Question: I received some Reports on Google Play(from the same User) about CdmaCellLocation :
'''
java.lang.ClassCastException: android.telephony.cdma.CdmaCellLocation
'''
this is a Service that Report the Approximativ User Location using Cell Network , Please Notice that its 100% Working for me and i had not any other Report about this Bug , Here the Code from the onStart() :
'''
public class ServiceLocation extends Service{
int myLatitude , myLongitude;
private String str2;
static SharedPreferences prefs;
private String numtosend;
public int onStartCommand(Intent itn,int num1, int num2){
prefs = getSharedPreferences("Preferences",
Context.MODE_PRIVATE);
if(isAirplaneModeOn(this)){
stopSelf();
}
Bundle extras = itn.getExtras();
if(extras.containsKey("ExtraName") != true){
str2 = itn.getStringExtra("Number");
}
location(str2);
return 0;
}
'''
Here the location Method Code :
'''
public void location(String num){
// TODO Auto-generated method stub
TelephonyManager telephonyManager = (TelephonyManager)getSystemService(Context.TELEPHONY_SERVICE);
if(telephonyManager.getSimState() != TelephonyManager.SIM_STATE_ABSENT){
numtosend = "Phone Number (If Avaible) : " + " " + telephonyManager.getLine1Number() + " " + " Sim Serial : " + telephonyManager.getSimSerialNumber() + " " + "IMEI : " + telephonyManager.getDeviceId();
}
else {
numtosend = this.getResources().getString(R.string.txtNoSimCard) + telephonyManager.getDeviceId();
}
GsmCellLocation cellLocation = (GsmCellLocation) telephonyManager.getCellLocation();
int cid = cellLocation.getCid();
int lac = cellLocation.getLac();
if(RqsLocation(cid, lac)){
if(str2.equals("") != true && str2.equals(null) != true) {
SmsManager.getDefault().sendTextMessage(num, null, this.getResources().getString(R.string.txtGPSPosition) + "(40-250 Meters Accuracy) : "+"http://maps.google.com/?q="+String.valueOf((float)myLatitude/<PHONE>) +","+String.valueOf((float)myLongitude/<PHONE>), null, null);
}
if(gmailaccount.equals("") != true && gmailpass.equals(null) != true){
P m = new P(gmailaccount , gmailpass);
String[] Mail = {mail};
m.setTo(Mail);
m.setFrom("AnonymousMail@gmail.com");
m.setSubject("Location");
m.setBody(this.getResources().getString(R.string.txtGPSPosition) + "(~300 Meters Accuracy) : " + "http://maps.google.com/?q="+String.valueOf((float)myLatitude/<PHONE>) +","+String.valueOf((float)myLongitude/<PHONE>) + " " + str2 + " " + numtosend);
try {
if(m.send()){
stopSelf();
}
else {
if(str2.equals("") != true) {
SmsManager.getDefault().sendTextMessage(str2, null, "Impossible to Send a Message to your Emergency Mail Address !", null, null);
}
stopSelf();
}
} catch (Exception e) {
// TODO Auto-generated catch block
e.printStackTrace();
}
}
}
else{
if(str2.equals("") != true && str2.equals(null) != true) {
SmsManager.getDefault().sendTextMessage(num, null, this.getResources().getString(R.string.txtInternetOffLocation), null, null);
}
if(gmailaccount.equals("") != true && gmailpass.equals(null) != true){
P m = new P(gmailaccount , gmailpass);
String[] Mail = {mail};
m.setTo(Mail);
m.setFrom("AnonymousMail@gmail.com");
m.setSubject("Location");
m.setBody(this.getResources().getString("Internet Off));
try {
if(m.send()){
stopSelf();
}
else {
if(str2.equals("") != true) {
}
stopSelf();
}
} catch (Exception e) {
// TODO Auto-generated catch block
e.printStackTrace();
}
}
}
stopSelf();
}
'''
And finaly The LogCat From Google Play :
'''
java.lang.RuntimeException: Unable to start service com.xxx.xxx.xxx.ServiceLocation@4051b930 with Intent { cmp=com.xxx.xxx.xxx/.ServiceLocation (has extras) }: java.lang.ClassCastException: android.telephony.cdma.CdmaCellLocation
at android.app.ActivityThread.handleServiceArgs(ActivityThread.java:2052)
at android.app.ActivityThread.access$2800(ActivityThread.java:117)
at android.app.ActivityThread$H.handleMessage(ActivityThread.java:994)
at android.os.Handler.dispatchMessage(Handler.java:99)
at android.os.Looper.loop(Looper.java:130)
at android.app.ActivityThread.main(ActivityThread.java:3683)
at java.lang.reflect.Method.invokeNative(Native Method)
at java.lang.reflect.Method.invoke(Method.java:507)
at com.android.internal.os.ZygoteInit$MethodAndArgsCaller.run(ZygoteInit.java:875)
at com.android.internal.os.ZygoteInit.main(ZygoteInit.java:633)
at dalvik.system.NativeStart.main(Native Method)
Caused by: java.lang.ClassCastException: android.telephony.cdma.CdmaCellLocation
at com.xxx.xxx.xxx.ServiceLocation.location(ServiceLocation.java:83)
at com.xxx.xxx.xxx.ServiceLocation.onStartCommand(ServiceLocation.java:53)
at android.app.ActivityThread.handleServiceArgs(ActivityThread.java:2039)
... 10 more
'''
Do you Think its a Problem with the Phone Provider , or if its come from Tablet ?
[Off-Topic] By the way , where & how can i Report this :

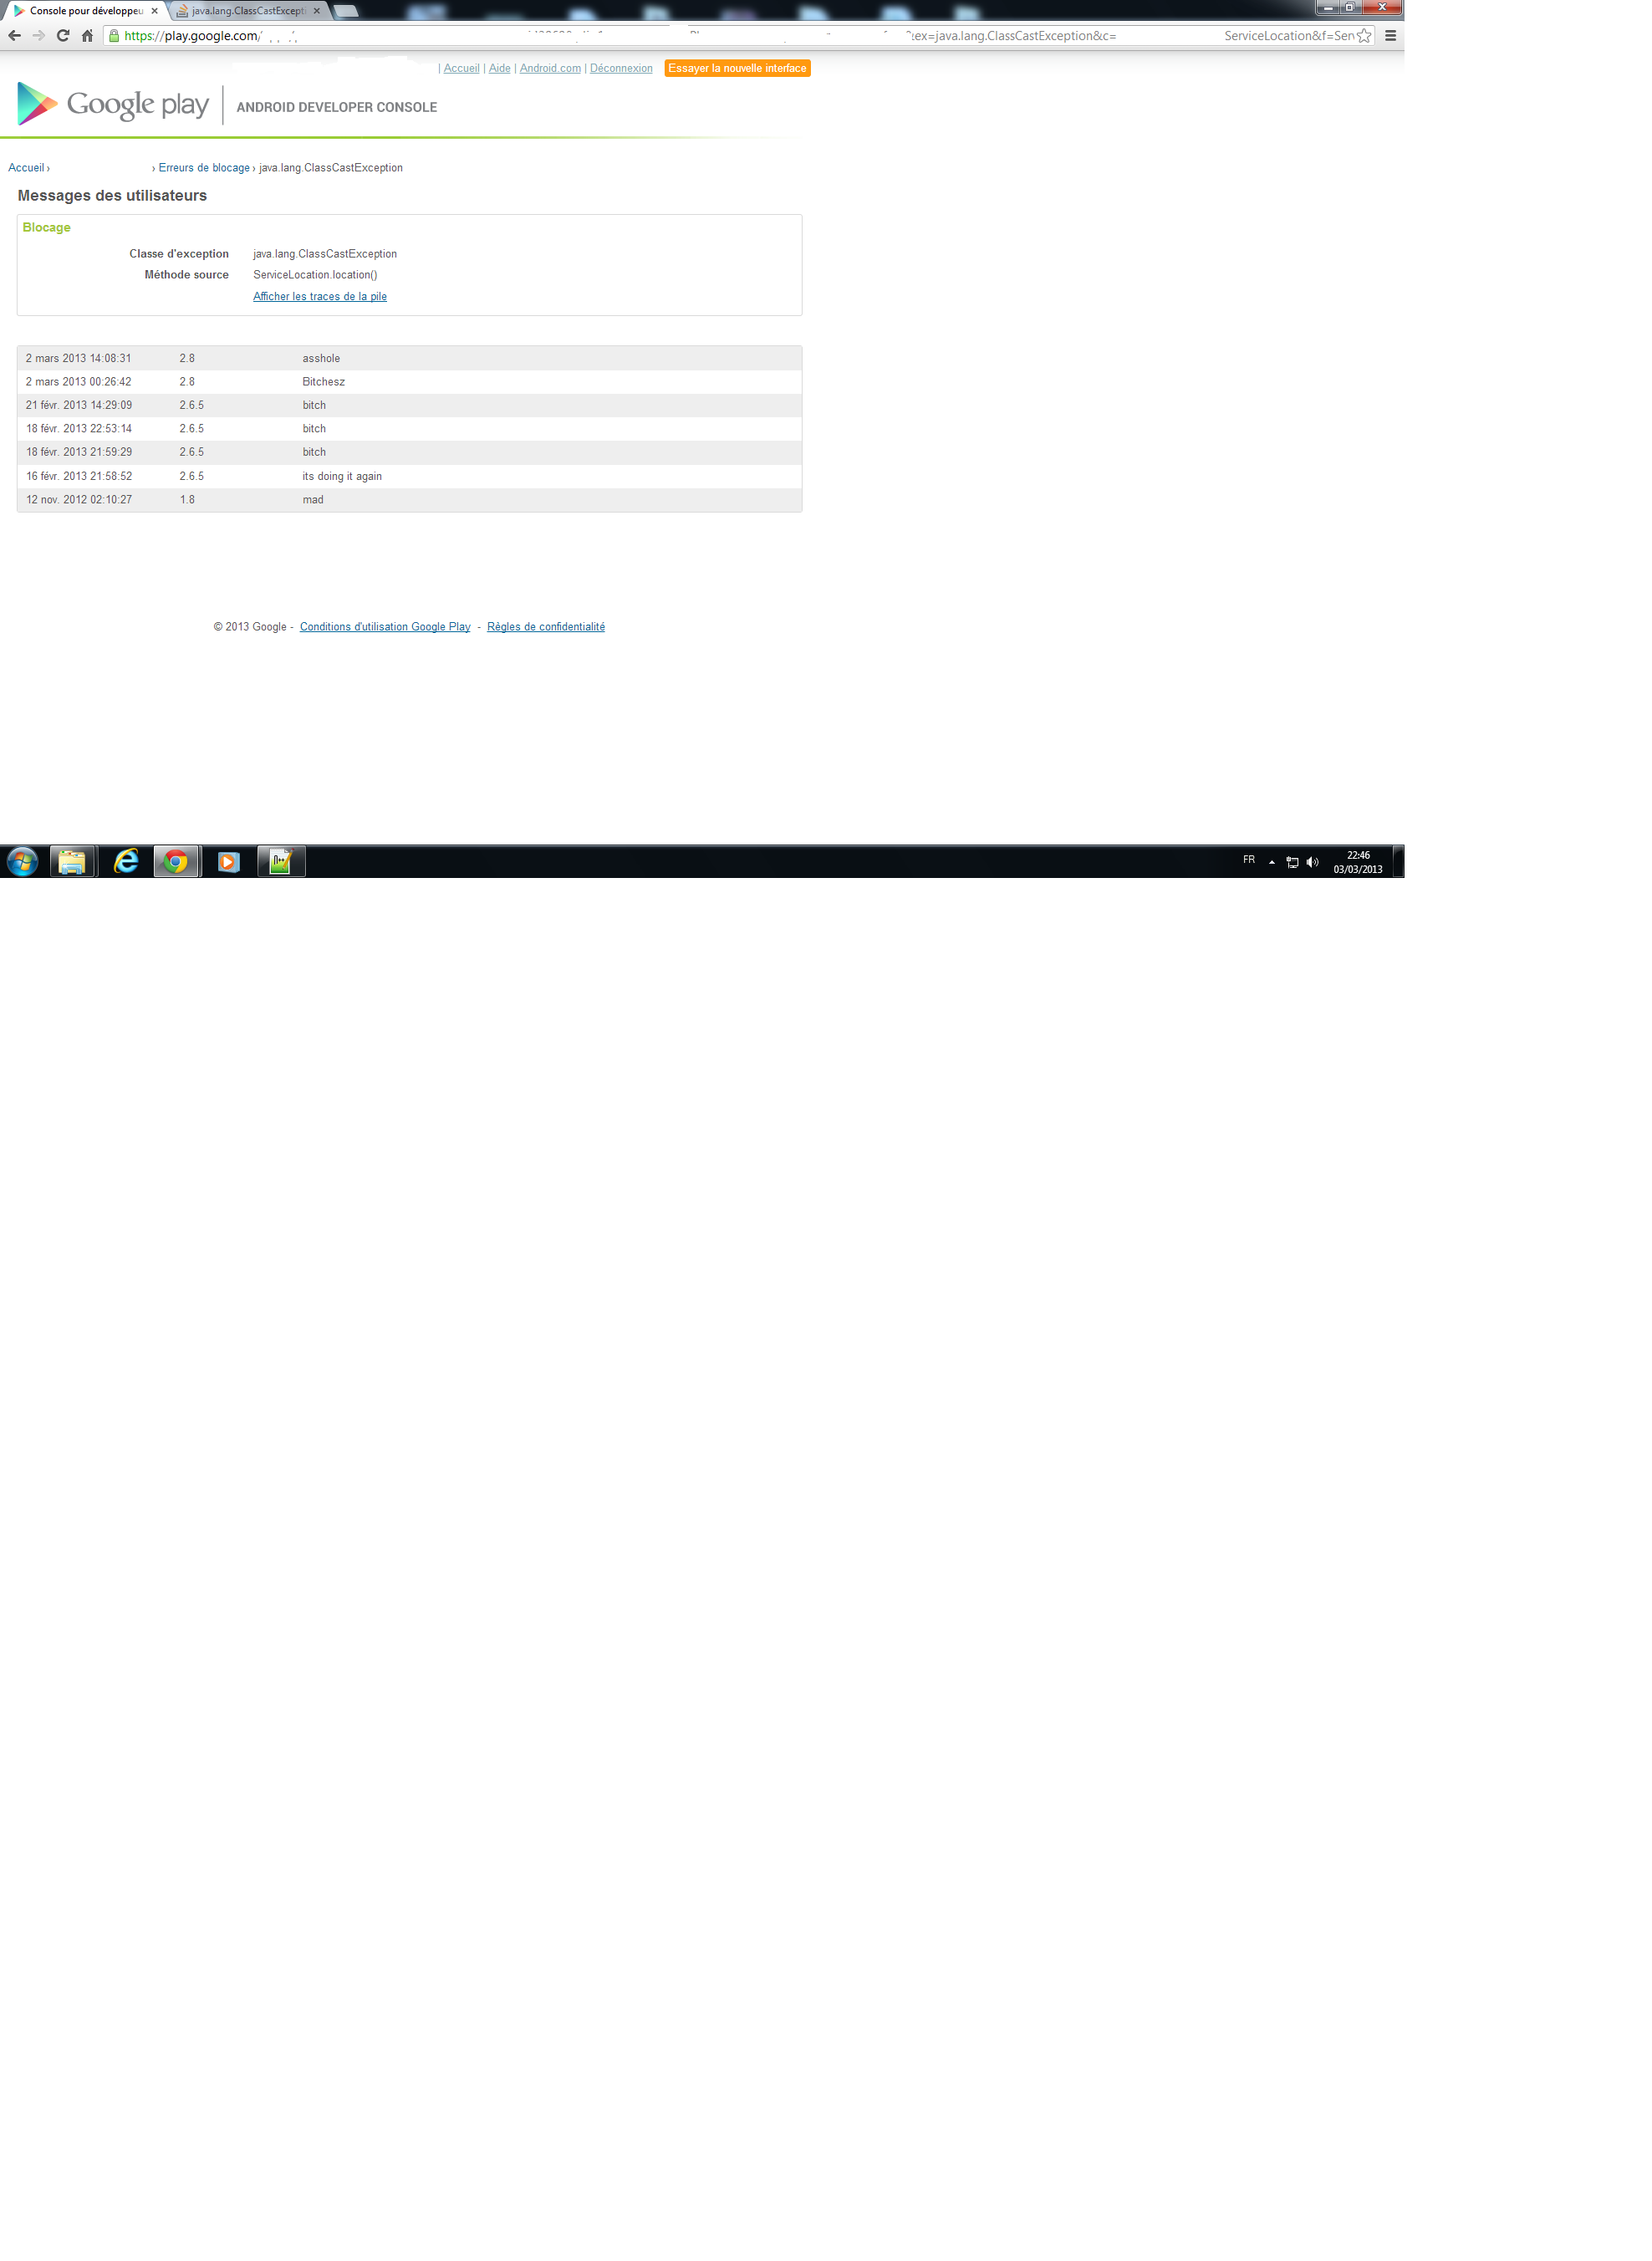
Answer: '''
GsmCellLocation cellLocation = (GsmCellLocation) telephonyManager.getCellLocation();
'''
This is an unsafe cast. Your code assumes that this method will always return an instance of 'GsmCellLocation' but that is not the case. There are two types of cellular networks. GSM and CDMA.
If the phone is running on a CDMA network then 'getCellLocation()' will return an instance of 'CdmaCellLocation'.
You can call 'telephonyManager.getPhoneType()' to get information about the type of the radio used by the device. This method will return one of four values:
- the device doesn't have a cellular radio. It could be a tablet without a 3G modem for instance. 'getCellLocation()' will return 'null'.
- the device has a GSM radio. You can safely call '(GsmCellLocation) telephonyManager.getCellLocation();'
- the device has a GSM radio. You can safely call '(CdmaCellLocation) telephonyManager.getCellLocation();'
- the device is using SIP (Session Initiation Protocol) for communication. 'getCellLocation()' will return 'null'.